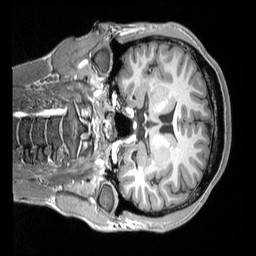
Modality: T1w
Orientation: coronal
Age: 25
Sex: male
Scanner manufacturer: siemens
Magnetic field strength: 3 T
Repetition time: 2.53 s
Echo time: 0.00298 s